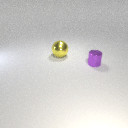
large yellow metal sphere behind small purple metal cylinder